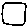
Label: square